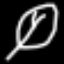
Label: leaf